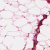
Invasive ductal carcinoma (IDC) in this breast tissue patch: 0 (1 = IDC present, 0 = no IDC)